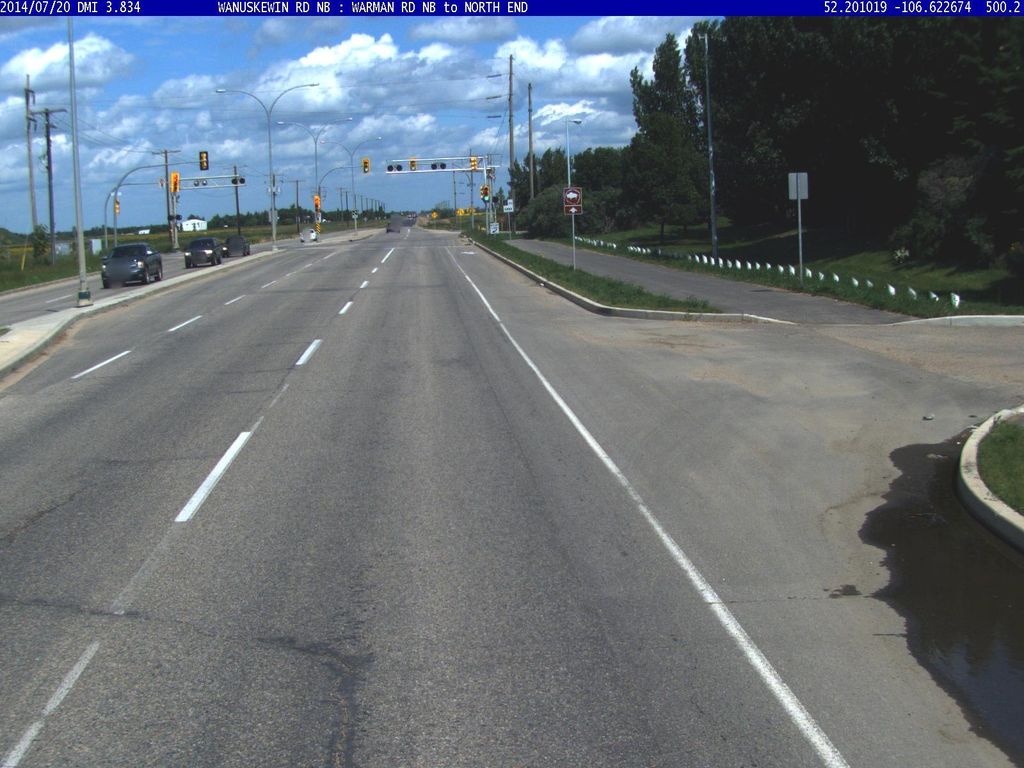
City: saskatoon